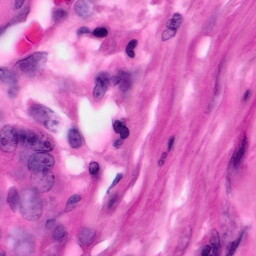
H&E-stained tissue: Pancreatic